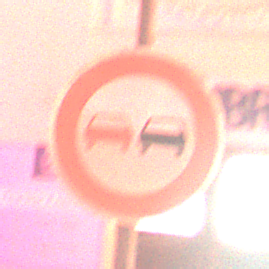
Verkehrszeichen: Ueberholverbot
Umgebung: Outdoor, Urban
Tageszeit: Night
Wetter: Overcast
Licht: Artificial
Jahreszeit: Winter
Kontrast: MediumContrast